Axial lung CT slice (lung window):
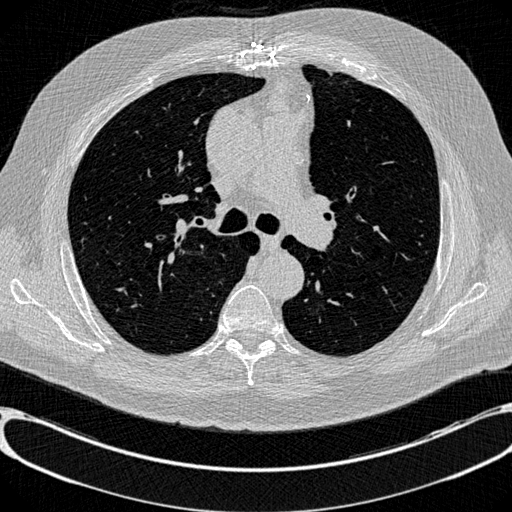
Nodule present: no